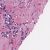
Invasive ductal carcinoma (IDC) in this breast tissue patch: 1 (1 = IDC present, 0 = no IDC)